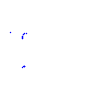
Particle: kaon